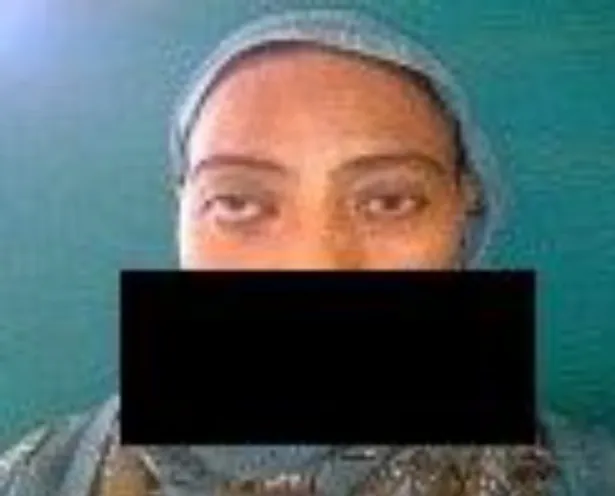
Photograph after antifungal treatment(Case 2).
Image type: medical_photograph (other_medical_photograph)